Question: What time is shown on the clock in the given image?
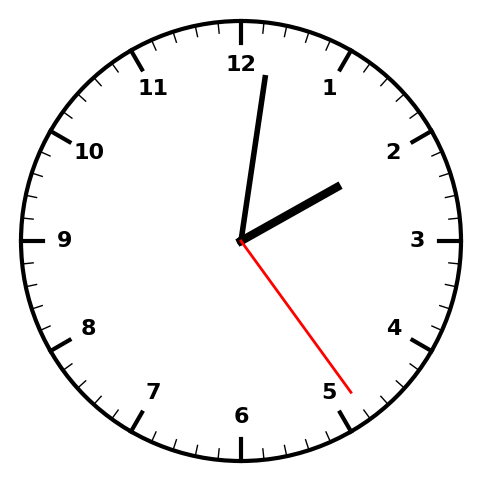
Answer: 02:01:24